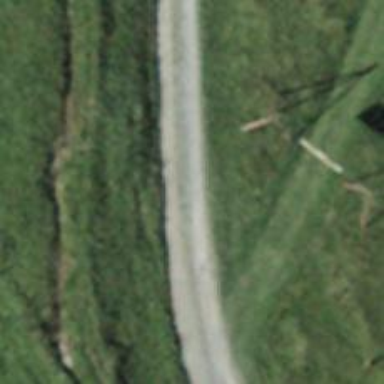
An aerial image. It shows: Track road with grade3 tracktype.